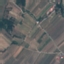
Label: PermanentCrop